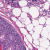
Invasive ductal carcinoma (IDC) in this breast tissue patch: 0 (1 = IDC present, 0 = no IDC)